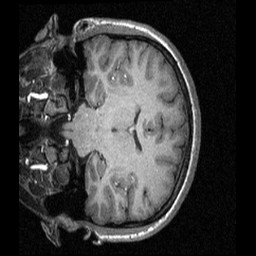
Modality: T1w
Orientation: coronal